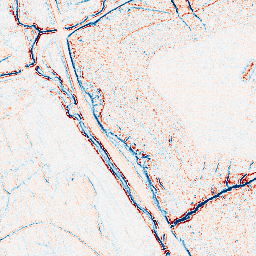
Category: edge_preserving
Decomposition family: bilateral
Decomposition parameters: d: 5
sigma_color: 25
sigma_space: 50
Upsampling method: cubic_mitchell
Upsampling parameters: scale: 8
Upsampling scale: 8